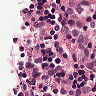
Metastatic tissue present: yes